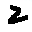
Label: 2